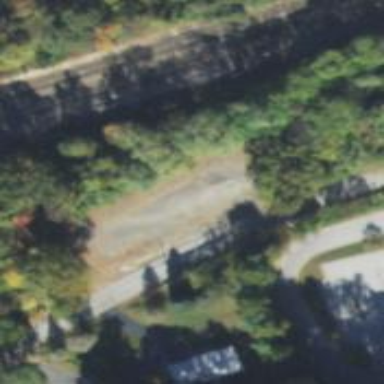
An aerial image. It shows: Abandoned railway on embankment.